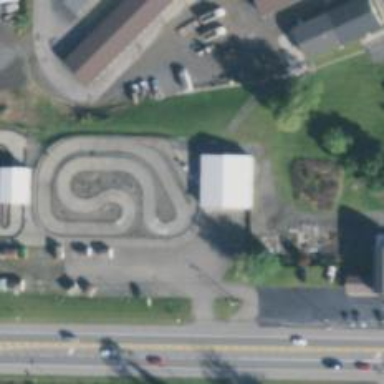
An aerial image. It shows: Karting raceway.